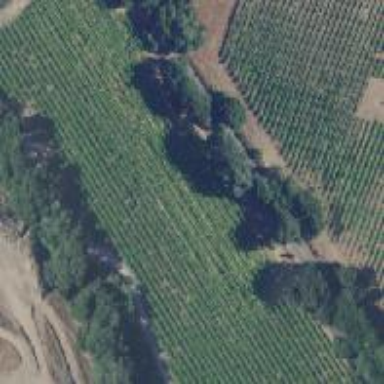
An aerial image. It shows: Vineyard with grape crops.